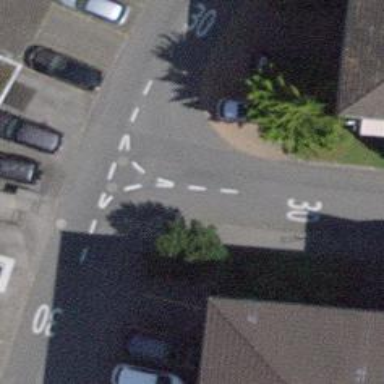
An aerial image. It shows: Kerb barrier.